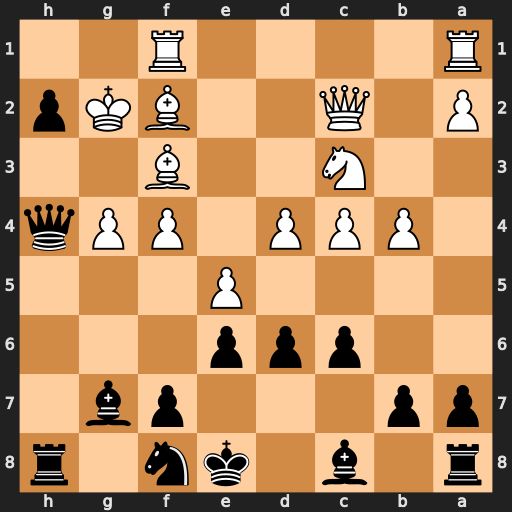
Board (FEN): r1b1kn1r/pp3pb1/2ppp3/4P3/1PPP1PPq/2N2B2/P1Q2BKp/R4R2
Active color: b
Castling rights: kq
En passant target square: -
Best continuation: Qh3+ Kh1 Qxf3#